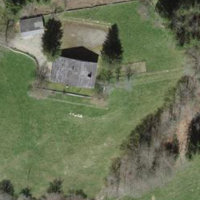
EUNIS habitat code: 52
Species observed at this site:
Cruciata laevipes
Cardamine heptaphylla